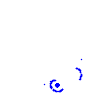
Particle: pion